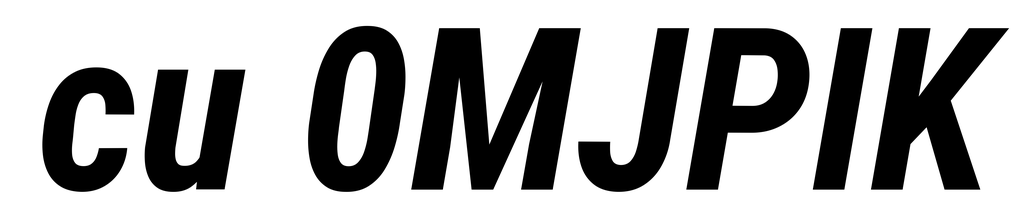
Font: Roboto-Italic_Condensed_Bold_Italic